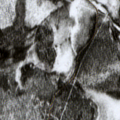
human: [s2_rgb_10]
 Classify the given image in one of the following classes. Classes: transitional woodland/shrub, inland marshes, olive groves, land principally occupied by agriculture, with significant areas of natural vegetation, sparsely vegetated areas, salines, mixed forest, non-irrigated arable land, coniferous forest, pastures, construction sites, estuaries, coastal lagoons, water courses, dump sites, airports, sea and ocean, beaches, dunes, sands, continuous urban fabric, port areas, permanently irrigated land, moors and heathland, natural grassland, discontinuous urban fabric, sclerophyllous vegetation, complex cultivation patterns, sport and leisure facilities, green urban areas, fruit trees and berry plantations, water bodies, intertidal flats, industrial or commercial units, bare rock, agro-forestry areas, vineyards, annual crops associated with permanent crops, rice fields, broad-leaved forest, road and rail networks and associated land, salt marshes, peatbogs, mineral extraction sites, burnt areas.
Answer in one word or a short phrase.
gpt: coniferous forest, transitional woodland/shrub